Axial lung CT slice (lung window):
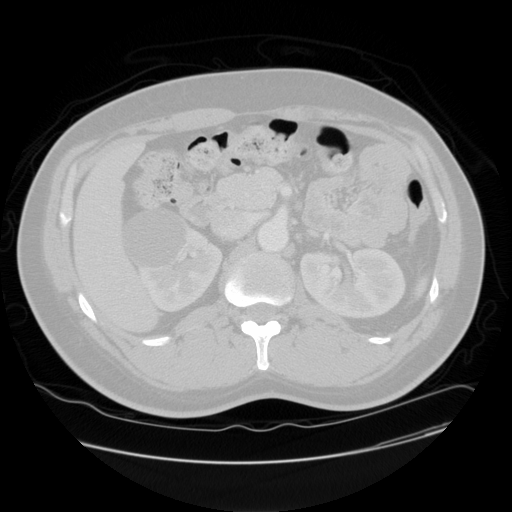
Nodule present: no